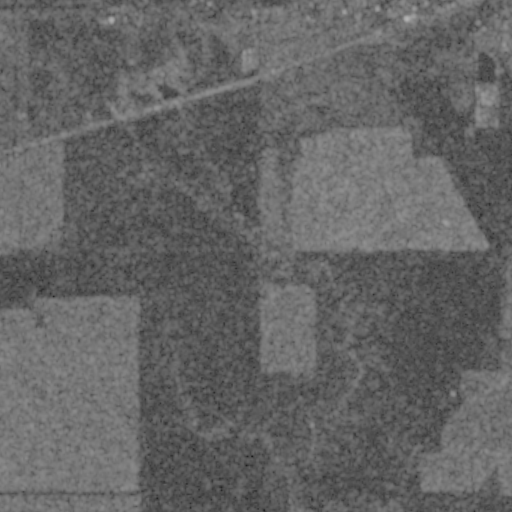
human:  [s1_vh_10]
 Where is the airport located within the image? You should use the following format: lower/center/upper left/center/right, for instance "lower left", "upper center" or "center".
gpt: The airport is located in the upper right of the image.
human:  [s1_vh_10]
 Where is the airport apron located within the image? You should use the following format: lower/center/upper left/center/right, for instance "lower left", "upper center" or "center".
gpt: The airport apron is located in the upper right of the image.
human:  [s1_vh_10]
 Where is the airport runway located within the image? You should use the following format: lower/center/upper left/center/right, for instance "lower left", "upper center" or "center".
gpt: The airport runway is located in the upper right of the image.
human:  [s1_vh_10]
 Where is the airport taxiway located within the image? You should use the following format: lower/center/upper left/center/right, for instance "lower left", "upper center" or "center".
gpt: The airport taxiway is located in the upper right of the image.
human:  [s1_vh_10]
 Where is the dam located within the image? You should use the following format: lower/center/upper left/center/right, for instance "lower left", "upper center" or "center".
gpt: The dam is located in the upper right of the image.
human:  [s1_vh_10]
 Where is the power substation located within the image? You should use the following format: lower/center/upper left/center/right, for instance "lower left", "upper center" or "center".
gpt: The power substation is located in the upper center of the image.
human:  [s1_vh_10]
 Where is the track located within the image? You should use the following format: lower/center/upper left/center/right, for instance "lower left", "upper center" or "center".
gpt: There is no track in the image.

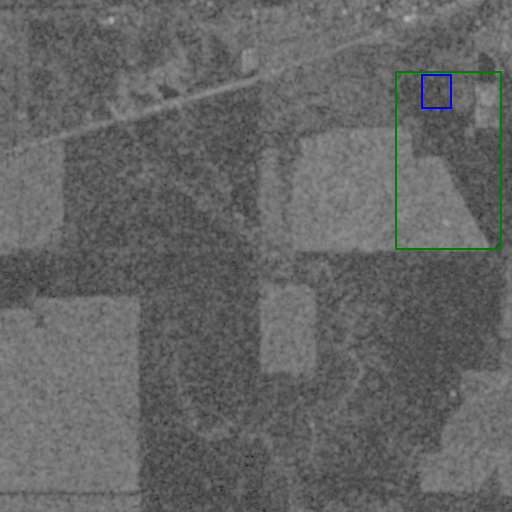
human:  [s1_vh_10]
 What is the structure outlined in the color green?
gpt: The structure outlined in green is an airport.
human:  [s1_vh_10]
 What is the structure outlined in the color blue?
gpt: The structure outlined in blue is an airport apron.
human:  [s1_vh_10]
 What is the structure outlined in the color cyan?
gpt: There is no cyan outline.